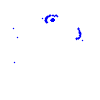
Particle: proton